Question: '''
<asp:LinkButton ID="lnk"
runat="server"
Text='<%# Eval("LibName") %>'
CommandName="Update"
CommandArgument='<%# Eval("LibID") %>'
Visible='<%# Eval("FolderVisibility") %>'>
</asp:LinkButton>
'''
I have an asp. net folder tree and my users would like to change the folders to a grey color if they have been marked not visible. I found an icon and have added to my project. I was trying to figure out the best way to effect this change. Should i use a javascript function? I am having trouble locating where the image file path gets set. So any help would be appreciated. I had something like this in mind to begin with.
'''
window.onload = function () {
document.getElementById("#lnk").style.visibility
};
'''

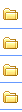
Answer: '''
I would use CSS to do that. I would add a class element on the ASP
<asp:LinkButton ID="lnk" runat="server" Text='<%# Eval("LibName") %>' CommandName="Update"
CommandArgument='<%# Eval("LibID") %>' Visible='<%# Eval("FolderVisibility") %>' Class='Visible<%# Eval("FolderVisibility") %>'></asp:LinkButton>
So in the HTML the class will come out like "Class='VisibleTrue'" or "Class='VisibleFlase'"
in the CSS you can create a two classes
> .VisibleFlase{
//Icon css here
},
.VisibleTrue{
//icon Css here
}
'''